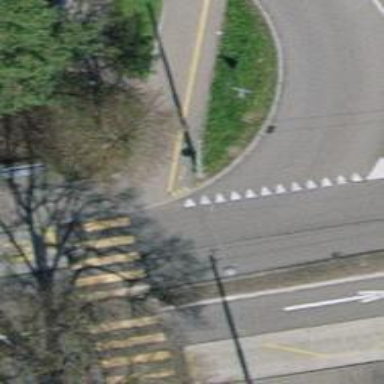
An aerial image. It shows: Tertiary road with asphalt surface and trolley wires.